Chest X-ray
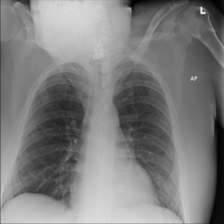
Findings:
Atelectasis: negative
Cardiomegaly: negative
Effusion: negative
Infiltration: negative
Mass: negative
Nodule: negative
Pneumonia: negative
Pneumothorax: negative
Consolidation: negative
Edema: negative
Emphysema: negative
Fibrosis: negative
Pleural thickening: negative
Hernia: negative